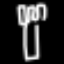
Label: fork